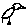
Label: bird